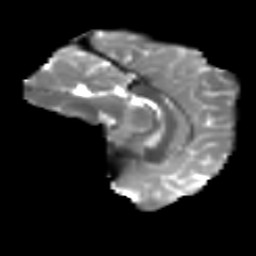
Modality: T2w
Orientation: sagittal
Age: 16
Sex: male
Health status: ill
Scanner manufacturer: ge
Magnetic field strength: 3 T
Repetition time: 6.987 s
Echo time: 0.0828 s